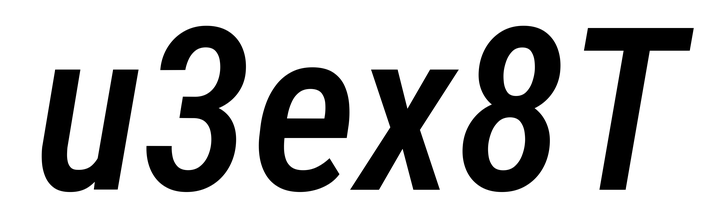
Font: Roboto-Italic_Condensed_Medium_Italic